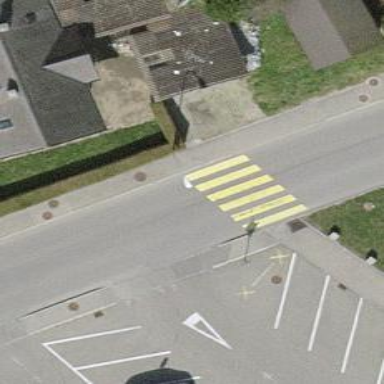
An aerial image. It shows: Uncontrolled zebra crossing on the road.